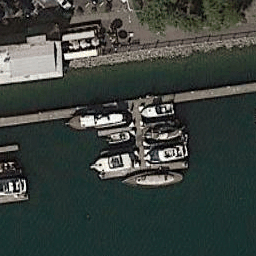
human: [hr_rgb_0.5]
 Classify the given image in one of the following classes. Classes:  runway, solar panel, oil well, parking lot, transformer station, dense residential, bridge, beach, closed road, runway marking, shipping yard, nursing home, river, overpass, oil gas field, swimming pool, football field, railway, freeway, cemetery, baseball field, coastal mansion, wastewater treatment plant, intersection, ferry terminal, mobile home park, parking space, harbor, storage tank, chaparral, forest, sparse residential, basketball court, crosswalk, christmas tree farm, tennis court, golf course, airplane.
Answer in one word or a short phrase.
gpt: harbor